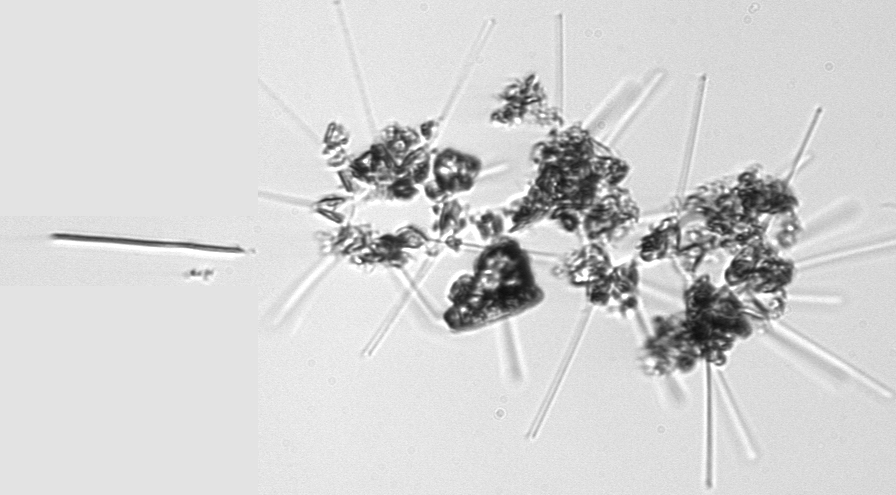
Label: Asterionellopsis_glacialis